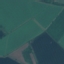
Land use / land cover: AnnualCrop